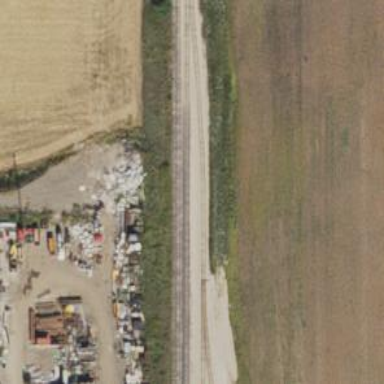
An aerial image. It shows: Railway siding for service.